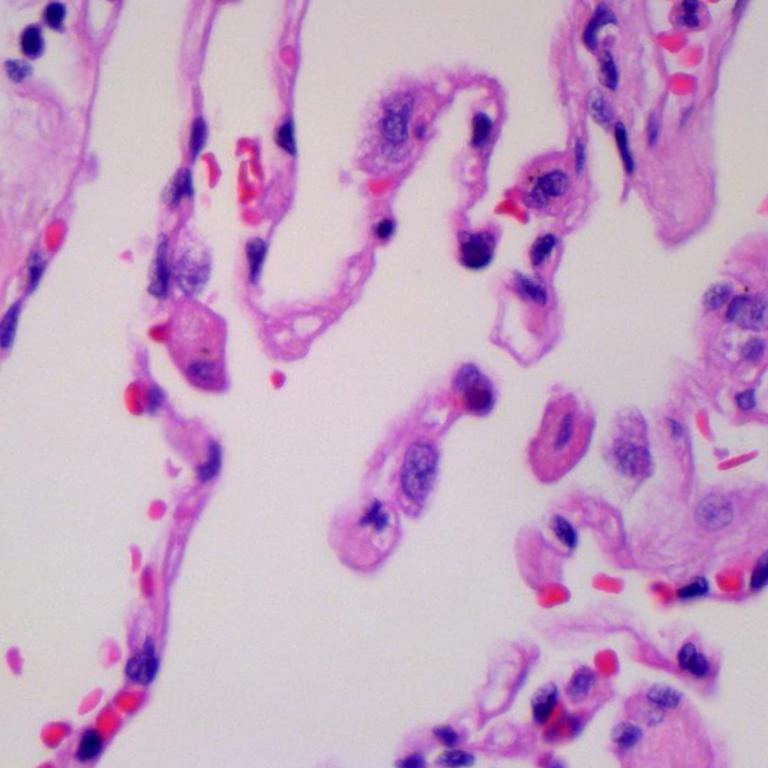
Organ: lung
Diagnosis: benign